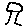
Label: tree